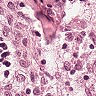
Metastatic tissue present: no